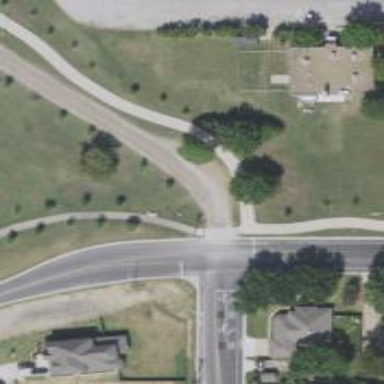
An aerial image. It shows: Crossing with excellent trail visibility on the footway.